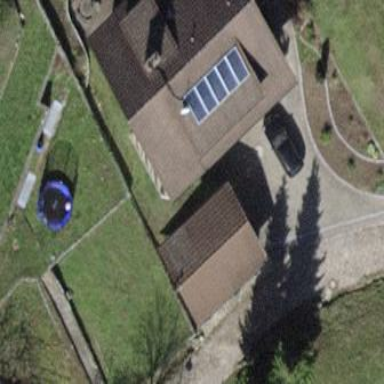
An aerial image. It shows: Garage.